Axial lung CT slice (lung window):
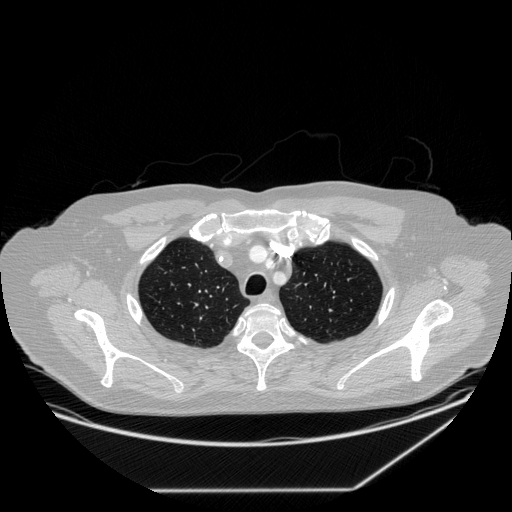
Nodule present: no